Interaction volume radius: 10 \u00c5
Interaction volume height: 35 \u00c5
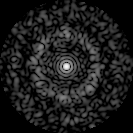
Disorder parameter: 0.8168